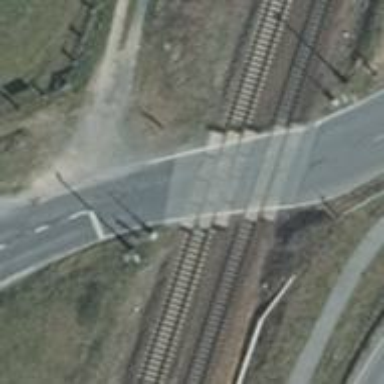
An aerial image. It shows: Level crossing along the railway.